Aerial crown-view tile of a tropical tree (Barro Colorado Island, Panama), acquired 20241216:
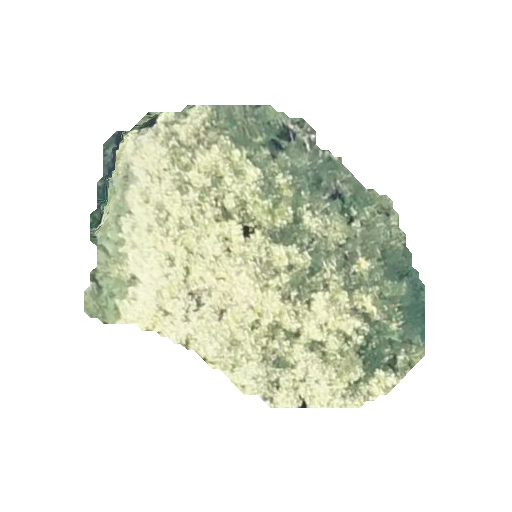
Species: Tabebuia rosea
GBIF accepted scientific name: Tabebuia rosea
Crown area: 109.579 m²